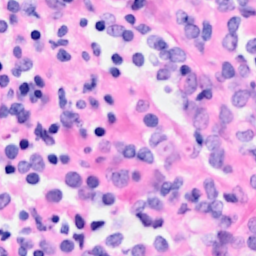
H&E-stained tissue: Breast